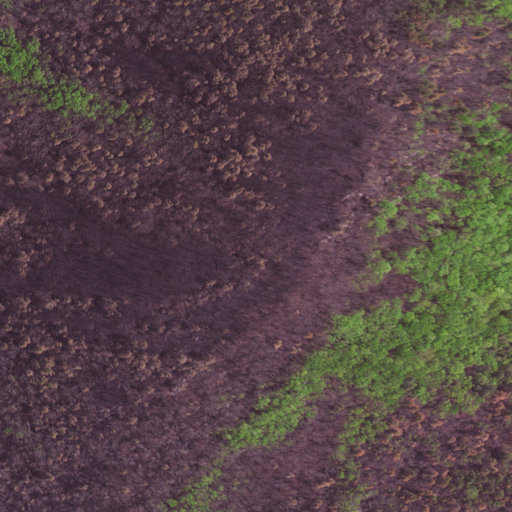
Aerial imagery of mountain in Virginia named Wolf Mountain containing grassland, deciduous forest, and mixed forest